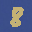
Label: 8